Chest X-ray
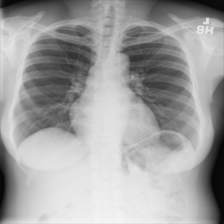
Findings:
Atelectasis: negative
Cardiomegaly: negative
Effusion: negative
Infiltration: negative
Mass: negative
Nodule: negative
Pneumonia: negative
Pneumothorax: negative
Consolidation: negative
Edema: negative
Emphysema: negative
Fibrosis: negative
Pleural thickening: negative
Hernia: negative